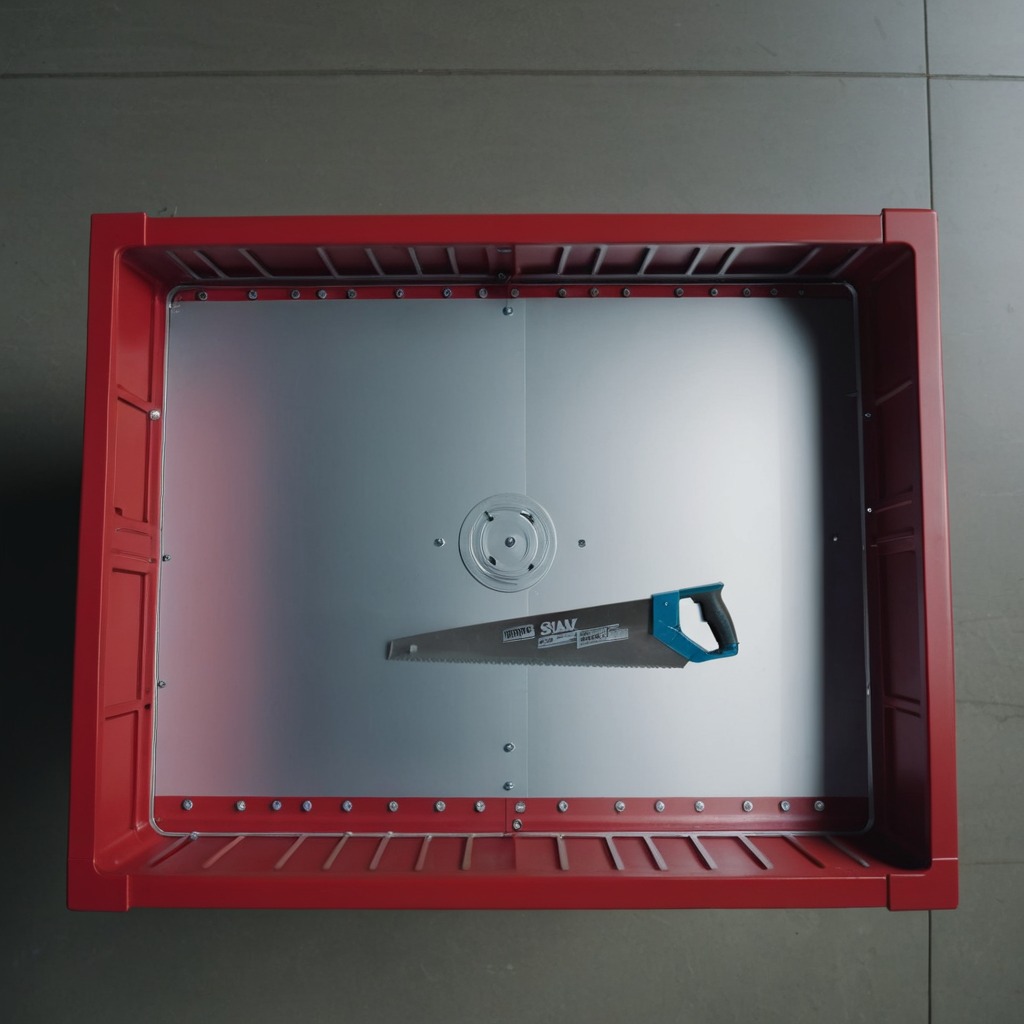
A metal saw is lying on the toolbox surface in an airplane hangar workshop.